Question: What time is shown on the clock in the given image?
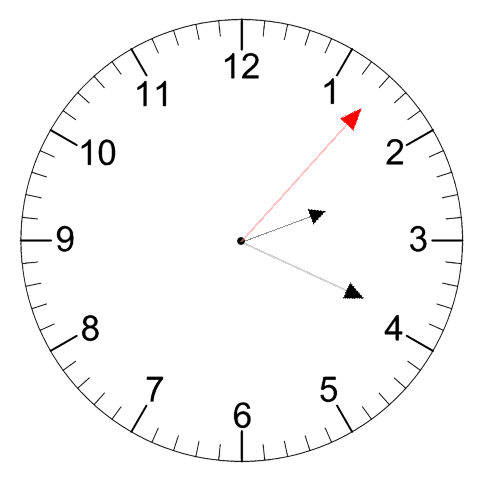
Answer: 02:19:07